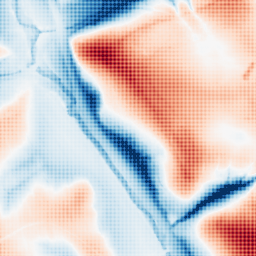
Category: trend_removal
Decomposition family: local_polynomial
Decomposition parameters: window_size: 101
degree: 3
Upsampling method: sinc_hamming
Upsampling parameters: scale: 4
kernel_size: 4
Upsampling scale: 4